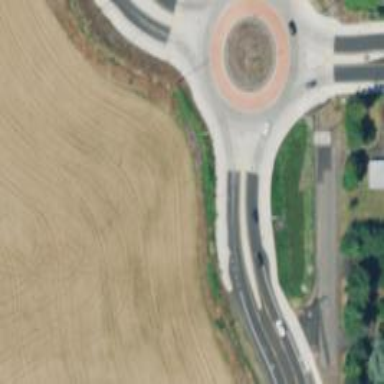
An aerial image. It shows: Crossing on the cycleway.